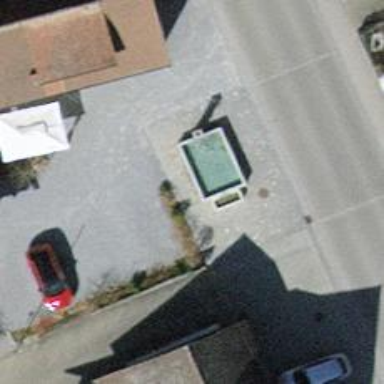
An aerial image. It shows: Drinking water fountain.